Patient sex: M
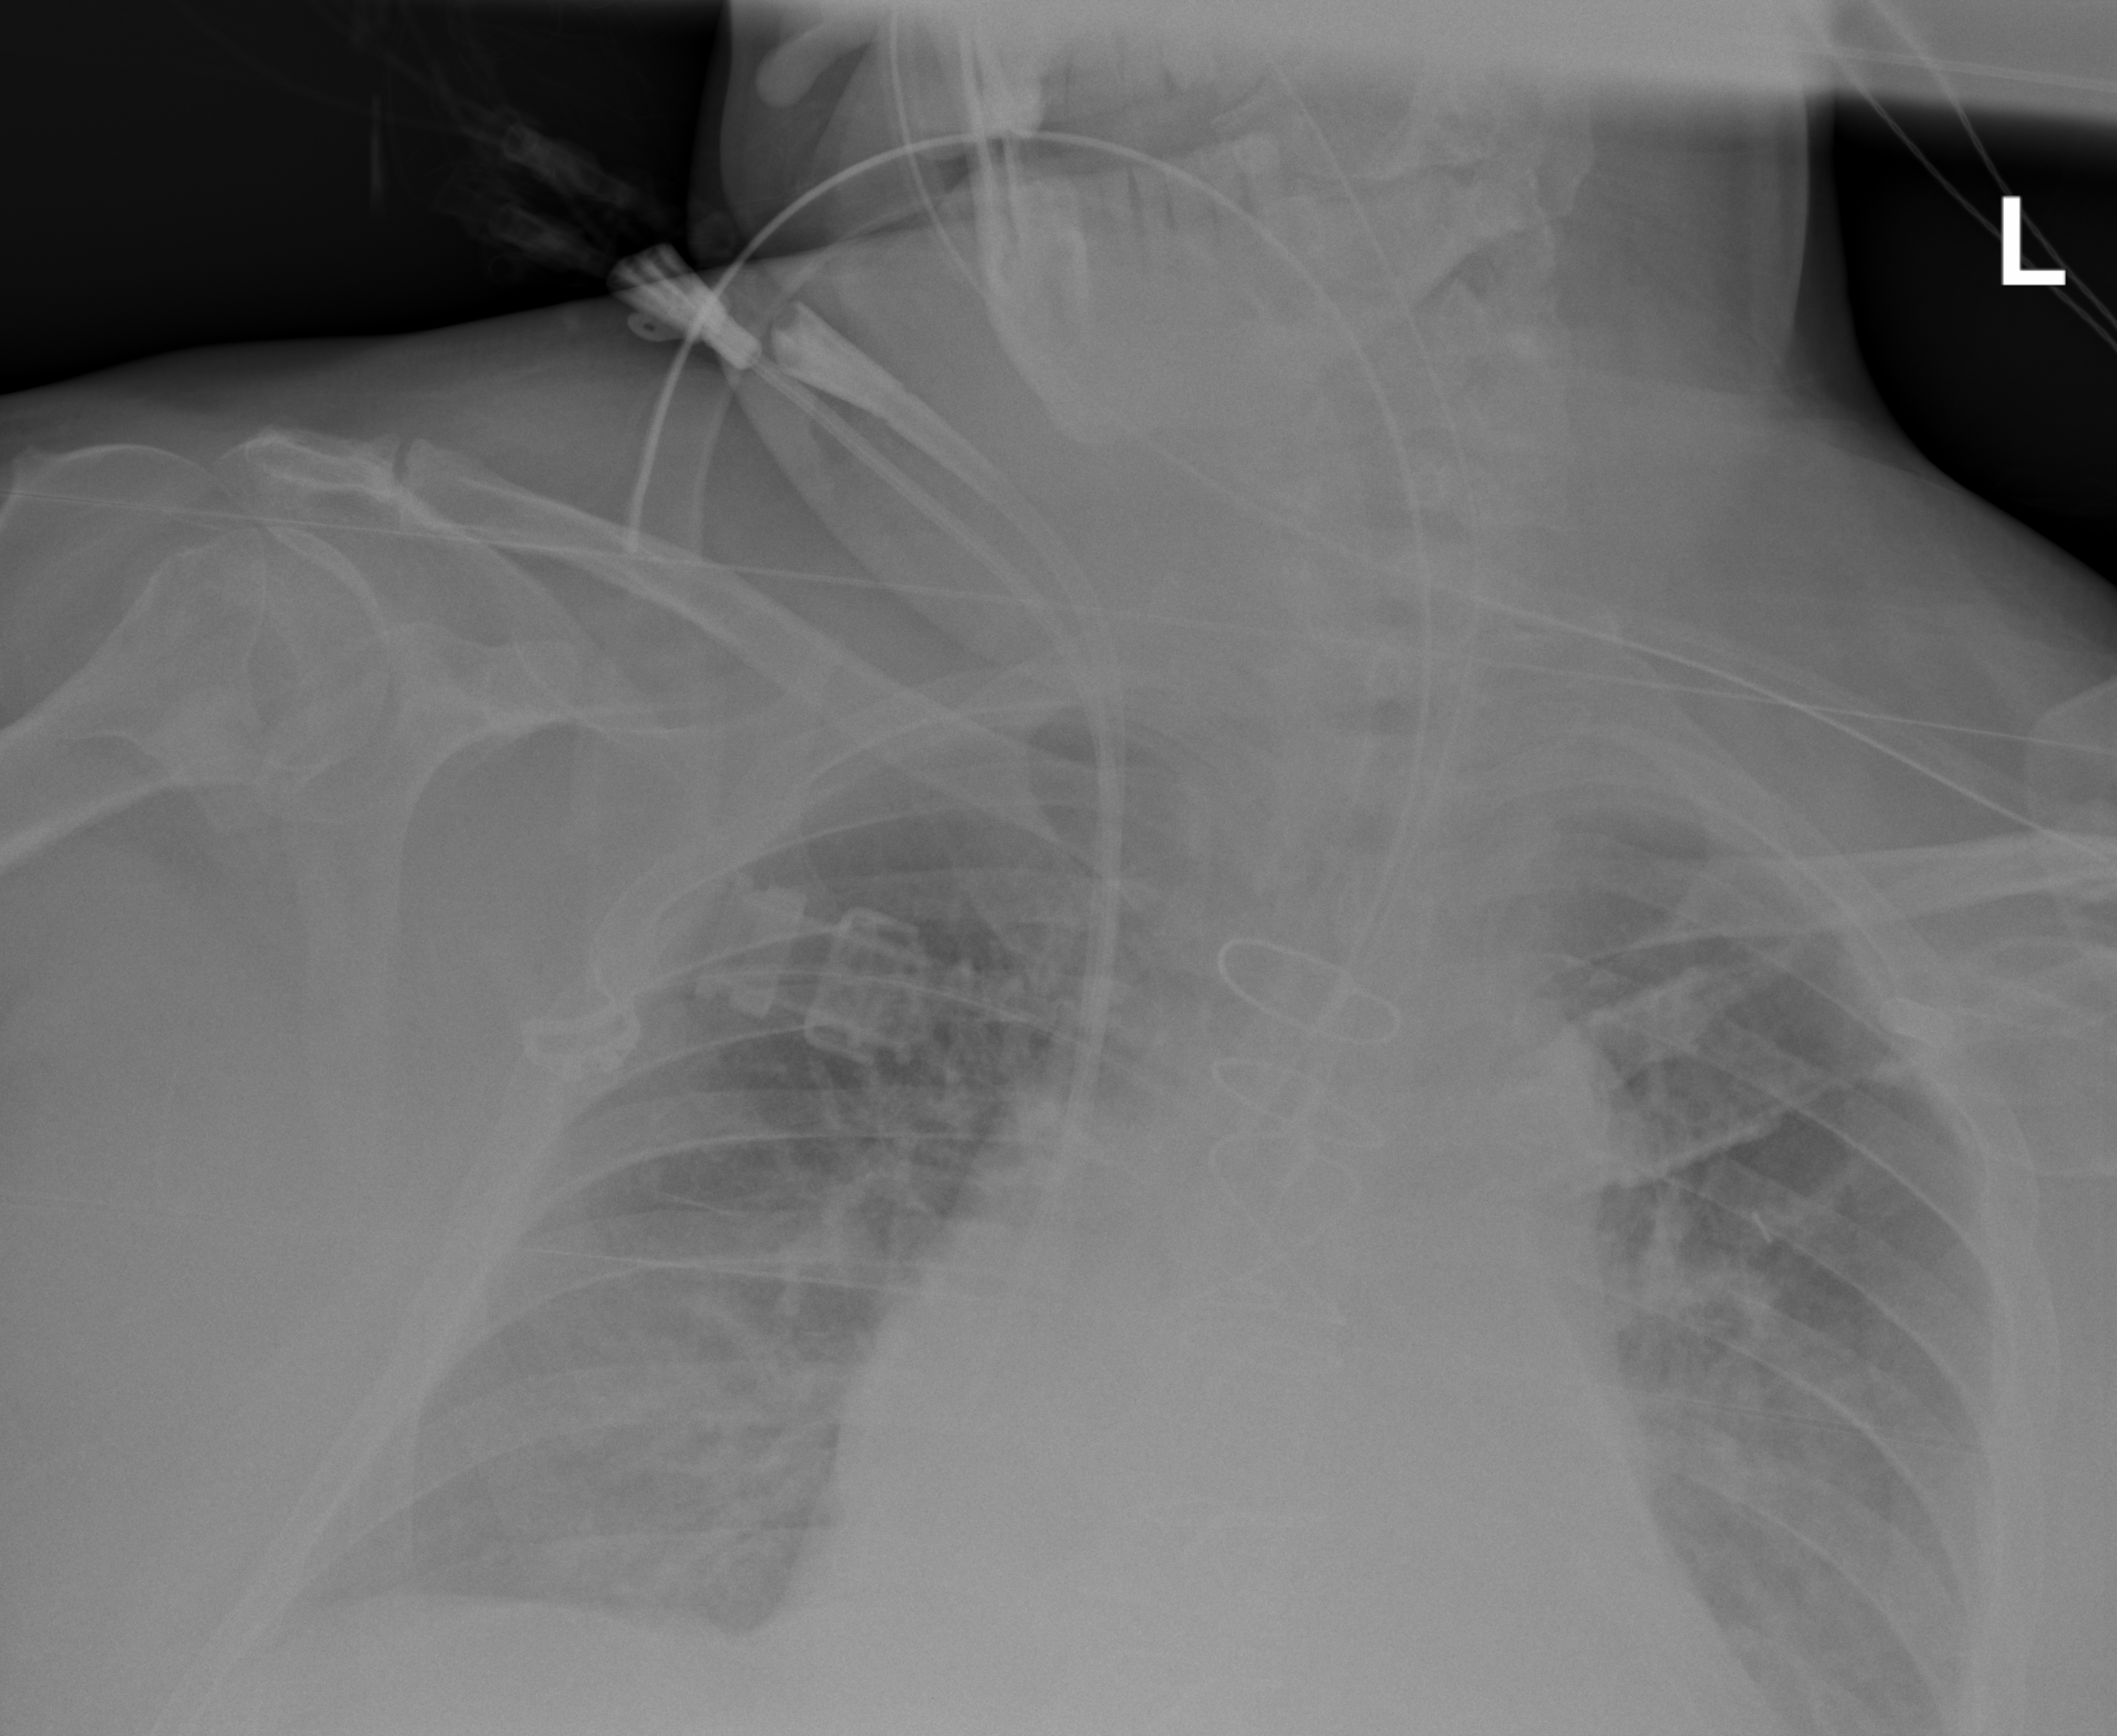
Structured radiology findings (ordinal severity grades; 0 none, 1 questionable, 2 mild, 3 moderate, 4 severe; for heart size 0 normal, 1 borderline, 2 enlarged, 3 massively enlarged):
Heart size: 2
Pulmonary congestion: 2
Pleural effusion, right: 2
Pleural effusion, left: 2
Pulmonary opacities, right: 2
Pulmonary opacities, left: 2
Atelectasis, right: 2
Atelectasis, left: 2